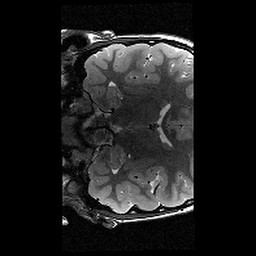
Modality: T2w
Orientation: coronal
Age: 10
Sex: male
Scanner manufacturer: siemens
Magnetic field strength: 3 T
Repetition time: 9.23 s
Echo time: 0.067 s